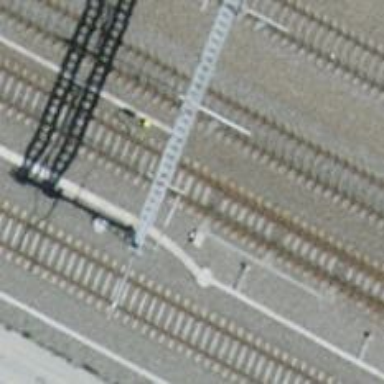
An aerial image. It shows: Railway switch with the turnout side on the right.